Question: when I connect a Qt QToolButton to a QAction that has an icon assigned to it, the icon shows in the QToolButton, but the icon is off-center and misaligned, see the image below:

I am setting up the buttons like this (Python code):
'''
self.actionExpand_All.setIcon(QIcon("icons_16:arrow-out.png"))
self.actionCollapse_All.setIcon(QIcon("icons_16:arrow-in.png"))
self.toolButton_expandAll.setDefaultAction(self.actionExpand_All)
self.toolButton_collapseAll.setDefaultAction(self.actionCollapse_All)
'''
The icons come from the <URL> and are 16x16 pngs.
The toolButtonStyle is set to 'ToolButtonIconOnly'. The QActions and the QToolButtons are defined via Qt Designer in a .ui file which I convert to Python via pyuic command. I am using PyQt 6.4.
I googled but could not find any solution, only mention of this problem from 2017 on StackExchange had some suggestions but none worked. I also tried centering the icon myself via QToolButton stylesheet fields such as 'margin' and 'padding' but to no avail. I would be happy with making the QToolButton a bit bigger to center the icon but the QToolButton size seems to 'automatically' fit the icon and is not controlled from Qt Designer.
Thanks
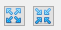
Answer: For some reason, Qt developers chose to return sizes that may result in odd numbers for the size hint of QToolButton.
To understand that, we need to remember that Qt uses QStyle for many aspects, including indirect size management: many widgets query the current <URL>.
Almost all styles use a default <URL> as basis for many aspects, and here we have the first issue.
According to the sources, QCommonStyle does that when 'sizeFromContents()' is called along with 'CT_ToolButton':
'''
QSize QCommonStyle::sizeFromContents(ContentsType ct, const QStyleOption *opt,
const QSize &csz, const QWidget *widget) const
{
Q_D(const QCommonStyle);
QSize sz(csz);
switch (ct) {
# ...
case CT_ToolButton:
sz = QSize(sz.width() + 6, sz.height() + 5);
# ...
}
return sz;
}
'''
As you can see, we already have a problem: assuming that the given 'csz' is based on the icon size alone (which usually has even values, usually 16x16), we will get a final hint with an odd value for the height (eg. 22x21).
This happens even in styles that don't rely on QCommonStyle, which is the case of the "Windows" style:
'''
case CT_ToolButton:
if (qstyleoption_cast<const QStyleOptionToolButton *>(opt))
return sz += QSize(7, 6);
'''
Which seems partially consistent with your case, with the button border occupying 21 pixels: I suppose that the "missing" 2 pixels (16 + 7 = 23) are used as a margin, or for the "outset" border shown when the button is hovered.
Now, there are various possible solutions, depending on your needs.
## Subclass QToolButton
If you explicitly need to use QToolButton, you can use a subclass that will "correct" the size hint:
'''
class ToolButton(QToolButton):
def sizeHint(self):
hint = super().sizeHint()
if hint.width() & 1:
hint.setWidth(hint.width() + 1)
if hint.height() & 1:
hint.setHeight(hint.height() + 1)
return hint
'''
This is the simplest solution, but it only works for QToolButtons created in python: it will work for buttons of QToolBar.
You could even make it a default behavior without subclassing, with a little hack that uses some "monkey patching":
'''
def toolButtonSizeHint(btn):
hint = btn.__sizeHint(btn)
if hint.width() & 1:
hint.setWidth(hint.width() + 1)
if hint.height() & 1:
hint.setHeight(hint.height() + 1)
return hint
QToolButton.__sizeHint = QToolButton.sizeHint
QToolButton.sizeHint = toolButtonSizeHint
'''
Note that the above code be put as soon as possible in your script (possibly, in the main script, right after importing Qt), and should be used with care, as "monkey patching" using class methods may result in unexpected behavior, and may be difficult to debug.
## Use a proxy style
<URL>':
'''
class ToolButtonStyle(QProxyStyle):
def sizeFromContents(self, ct, opt, csz, w):
size = super().sizeFromContents(ct, opt, csz, w)
if ct == QStyle.CT_ToolButton:
w = size.width()
if w & 1:
size.setWidth(w + 1)
h = size.height()
if h & 1:
size.setHeight(h + 1)
return size
# ...
if __name__ == "__main__":
app = QApplication(sys.argv)
app.setStyle(ToolButtonStyle())
'''
This has the benefit of working for any QToolButton, including those internally created for QToolBar. But it's not perfect:
- - 'QApplication.setSheet()''toolbar.setStyle()'
## Subclass QToolBar and set minimum sizes
Another possibility is to subclass QToolBar and set a minimum size (based on their hints) for all QToolButton created for its actions. In order to do that, we need a small hack: access to functions (and overwriting virtuals) on objects created outside Python is not allowed, meaning that we cannot just try to "monkey patch" things like 'sizeHint()' at runtime; the only solution is to react to 'LayoutRequest' events and always set an explicit minimum size whenever the hint of the QToolButton linked to the action does not use even numbers for its values.
'''
class ToolBar(QToolBar):
def event(self, event):
if event.type() == event.LayoutRequest:
for action in self.actions():
if not isinstance(action, QWidgetAction):
btn = self.widgetForAction(action)
hint = btn.sizeHint()
w = hint.width()
h = hint.height()
if w & 1 or h & 1:
if w & 1:
w += 1
if h & 1:
h += 1
btn.setMinimumSize(w, h)
else:
btn.setMinimumSize(0, 0)
return super().event(event)
'''
This will work even if style sheets have effect on tool bars and QToolButtons. It will obviously have no effect for non-toolbar buttons, but you can still use the first solution above. In the rare case you explicitly set a minimum size on a tool button (not added using <URL>, that size would be potentially reset.
## Final notes
- - 'sizeFromContents()'- - 'opt'- <URL>
<URL>